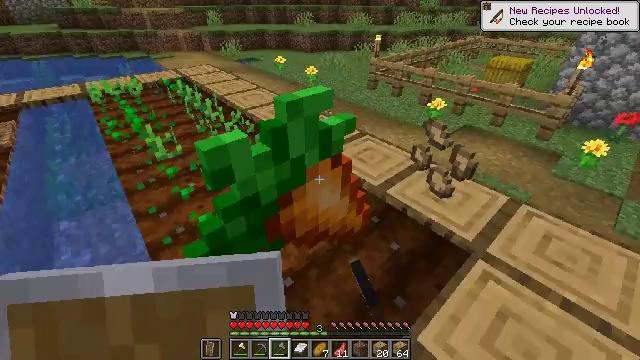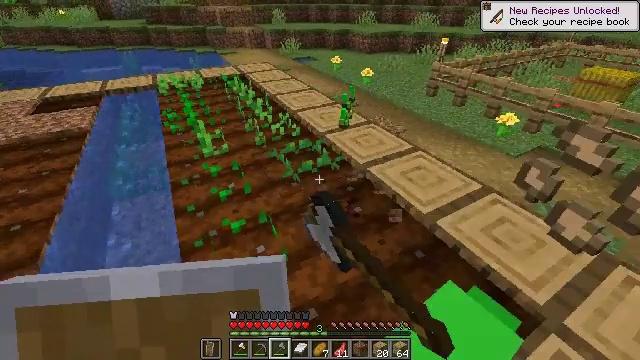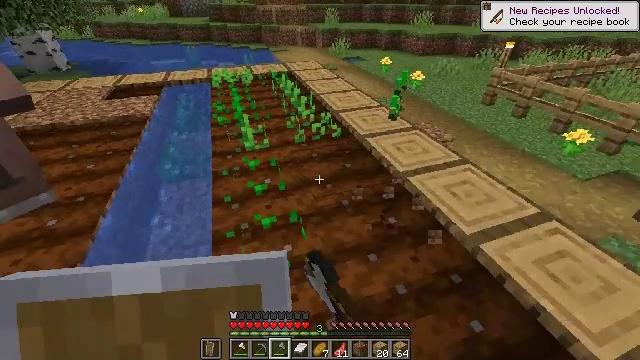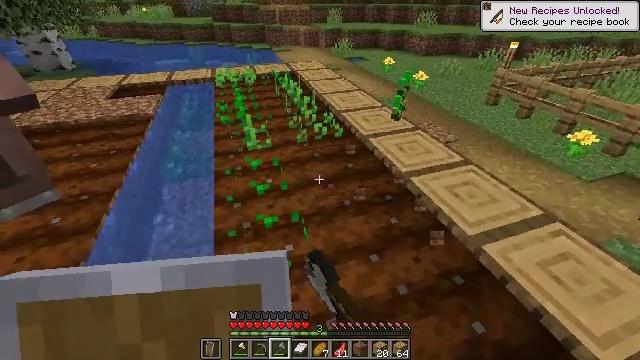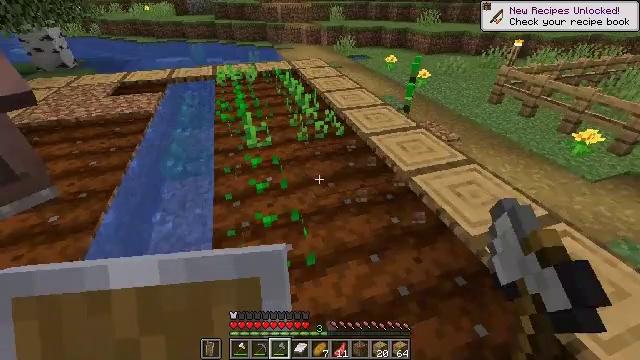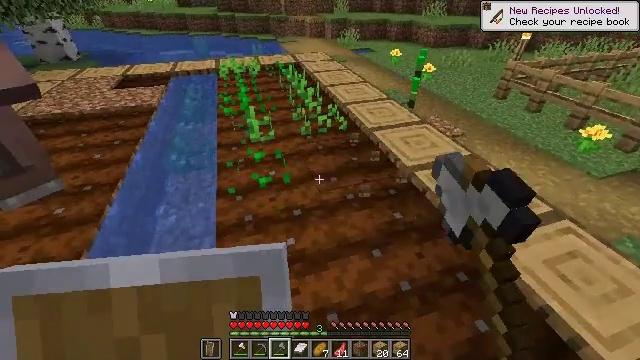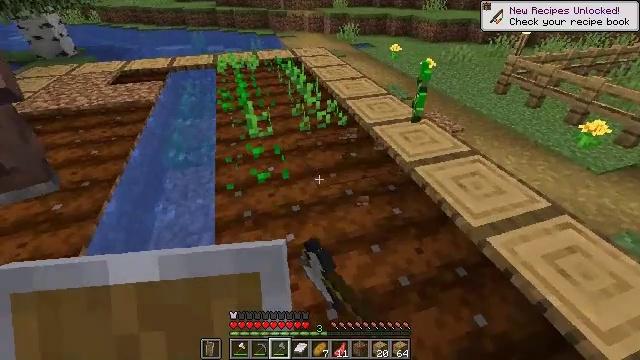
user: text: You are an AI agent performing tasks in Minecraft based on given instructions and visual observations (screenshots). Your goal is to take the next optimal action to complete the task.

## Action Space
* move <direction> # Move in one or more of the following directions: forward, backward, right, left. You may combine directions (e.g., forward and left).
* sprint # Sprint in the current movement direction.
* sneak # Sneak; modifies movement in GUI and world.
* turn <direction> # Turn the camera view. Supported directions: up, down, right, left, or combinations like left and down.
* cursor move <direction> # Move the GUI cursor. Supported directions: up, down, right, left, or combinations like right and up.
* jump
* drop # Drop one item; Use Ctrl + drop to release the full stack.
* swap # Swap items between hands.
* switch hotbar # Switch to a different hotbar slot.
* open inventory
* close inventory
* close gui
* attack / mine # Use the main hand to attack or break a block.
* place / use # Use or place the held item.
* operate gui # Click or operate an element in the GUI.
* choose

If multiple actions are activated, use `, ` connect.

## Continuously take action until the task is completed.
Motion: motion action
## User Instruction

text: Harvest carrots from the farmland.
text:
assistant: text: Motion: turn left, attack / mine
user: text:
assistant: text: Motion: turn left, attack / mine
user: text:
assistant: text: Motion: attack / mine
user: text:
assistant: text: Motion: attack / mine
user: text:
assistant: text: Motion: turn down, attack / mine
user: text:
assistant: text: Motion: attack / mine
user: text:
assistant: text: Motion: attack / mine